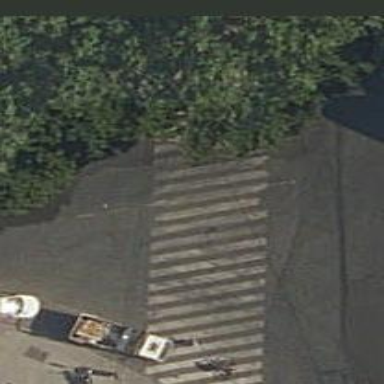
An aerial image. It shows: Zebra crossing on the road.